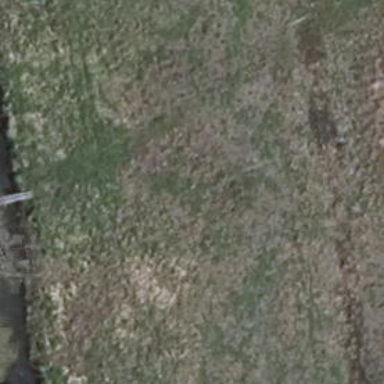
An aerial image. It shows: Path covered with grass.